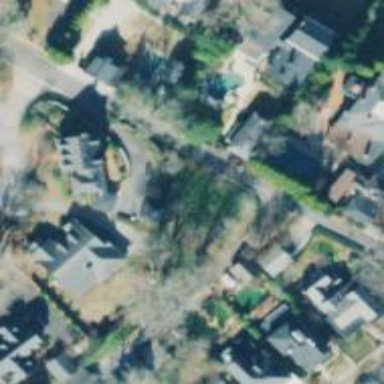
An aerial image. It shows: Alleyway designated as service road.